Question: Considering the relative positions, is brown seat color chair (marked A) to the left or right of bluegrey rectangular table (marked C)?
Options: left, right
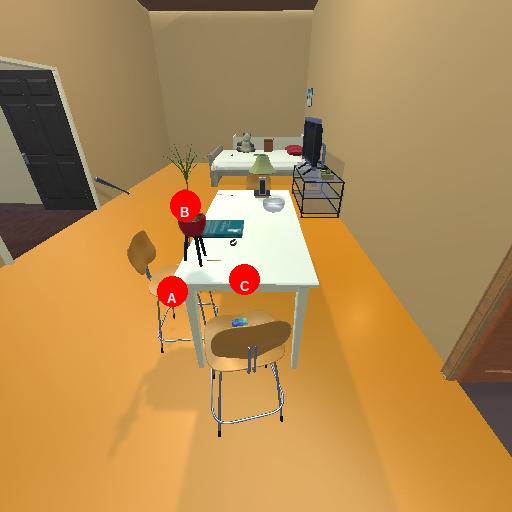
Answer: left